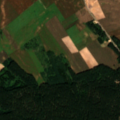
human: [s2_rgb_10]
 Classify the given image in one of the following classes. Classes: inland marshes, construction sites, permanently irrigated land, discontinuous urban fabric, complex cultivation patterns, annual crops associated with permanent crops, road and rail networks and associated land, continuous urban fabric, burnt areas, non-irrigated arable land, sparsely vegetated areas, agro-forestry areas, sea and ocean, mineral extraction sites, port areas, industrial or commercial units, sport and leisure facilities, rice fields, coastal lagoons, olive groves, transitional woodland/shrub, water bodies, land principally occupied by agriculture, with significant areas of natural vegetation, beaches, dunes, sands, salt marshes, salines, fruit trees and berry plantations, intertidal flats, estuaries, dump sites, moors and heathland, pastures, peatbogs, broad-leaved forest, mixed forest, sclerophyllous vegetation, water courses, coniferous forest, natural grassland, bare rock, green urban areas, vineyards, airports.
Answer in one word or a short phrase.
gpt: non-irrigated arable land, coniferous forest